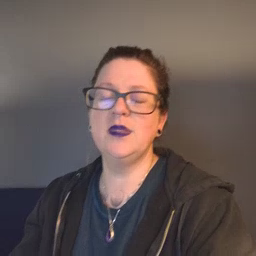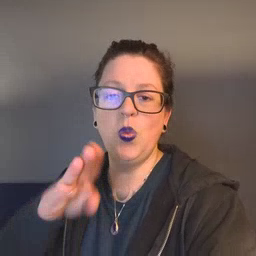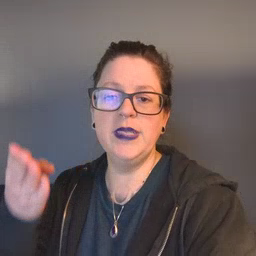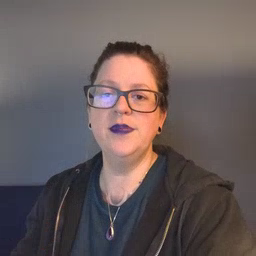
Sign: open